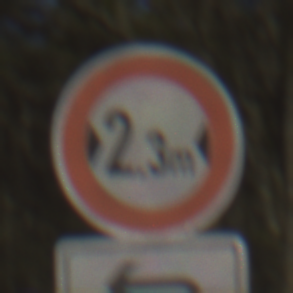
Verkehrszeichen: TatsaechlicheBreite2Komma3
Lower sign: RichtungsangabeDurchPfeile2
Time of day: MorningAfternoon
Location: Outdoor (Nature)
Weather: Clear
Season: Winter
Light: Natural